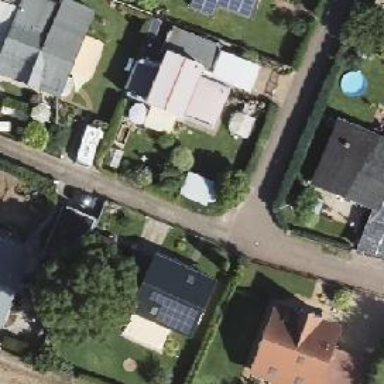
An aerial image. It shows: Alleyway designated as service road.